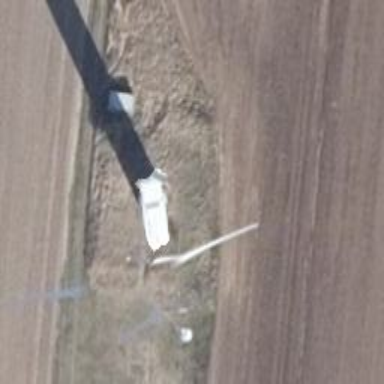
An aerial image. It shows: Wind generator powered by horizontal-axis wind turbine.